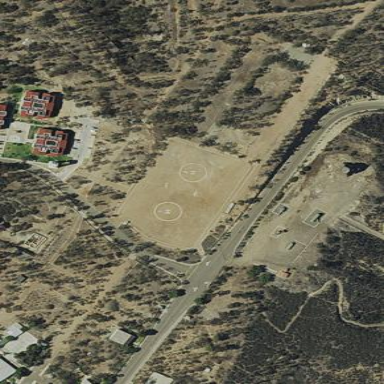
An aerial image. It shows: Soccer pitch for outdoor sports and leisure activities.